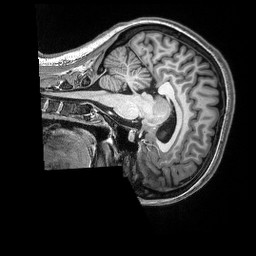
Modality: T1w
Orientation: sagittal